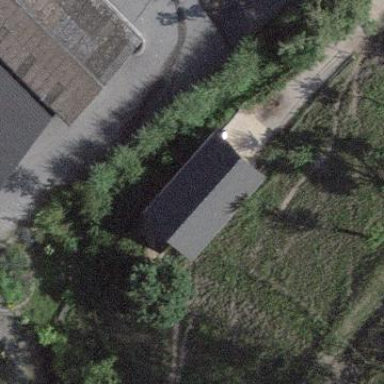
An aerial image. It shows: Shed.